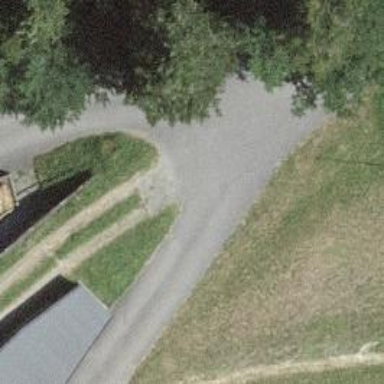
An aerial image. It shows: Well-maintained track road of grade 1.